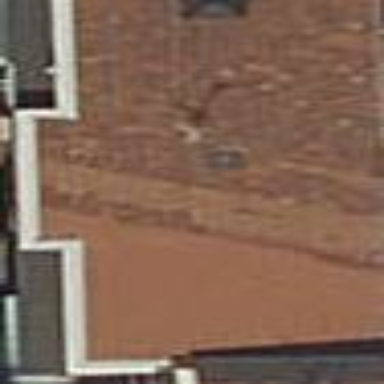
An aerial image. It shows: Image showing building with apartments.